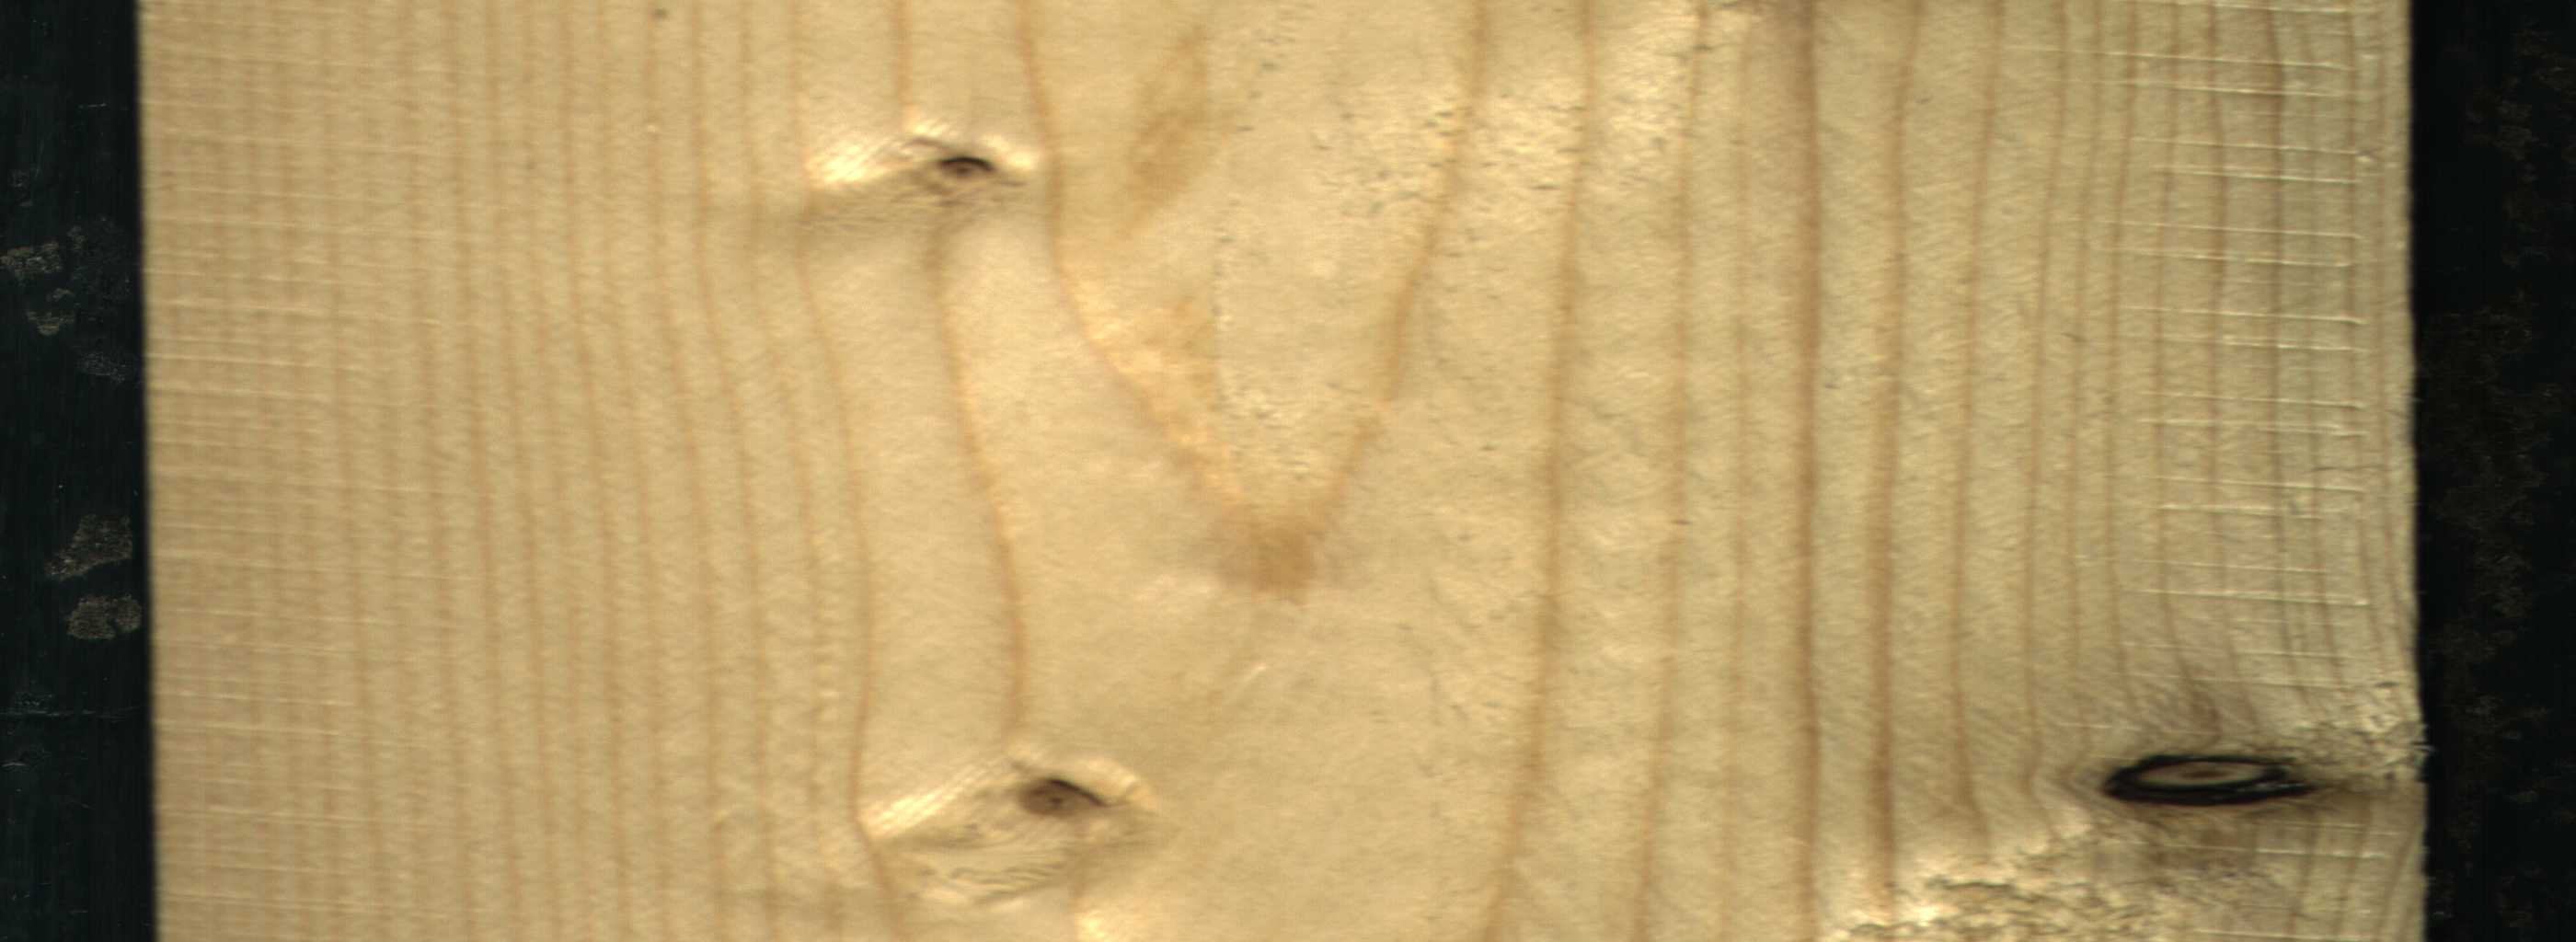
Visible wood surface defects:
Dead_Knot
Dead_Knot
Live_Knot